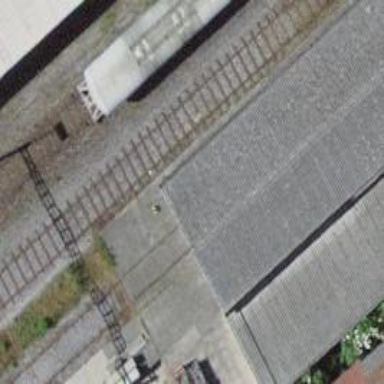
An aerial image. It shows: Single-track electrified railway yard with contact line electrification.